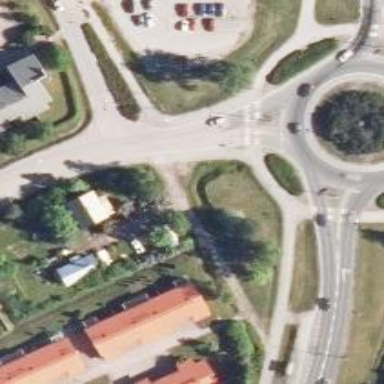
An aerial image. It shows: Uncontrolled zebra crossing on the road.